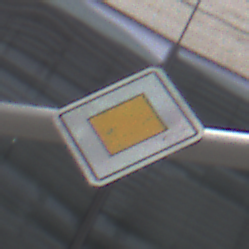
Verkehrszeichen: Vorfahrtsstrasse
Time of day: Midday
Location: Outdoor (Urban)
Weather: Overcast
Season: NotSpecified
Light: Natural